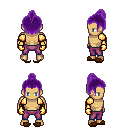
a pixel art fantasy rpg character, male body template, human, tanned skin, gold arm armor, magenta pants, purple short topknot hairstyle, gold gloves, brown slippers, four views (front, back, left, right), 2x2 character sprite sheet, small pixel art, hard edges, no anti-aliasing